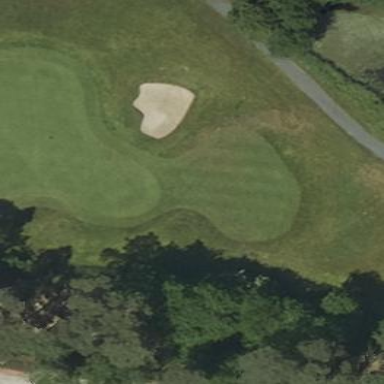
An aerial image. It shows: Golf fairway in the image.